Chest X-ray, PA view. Patient: 47 years old, sex F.
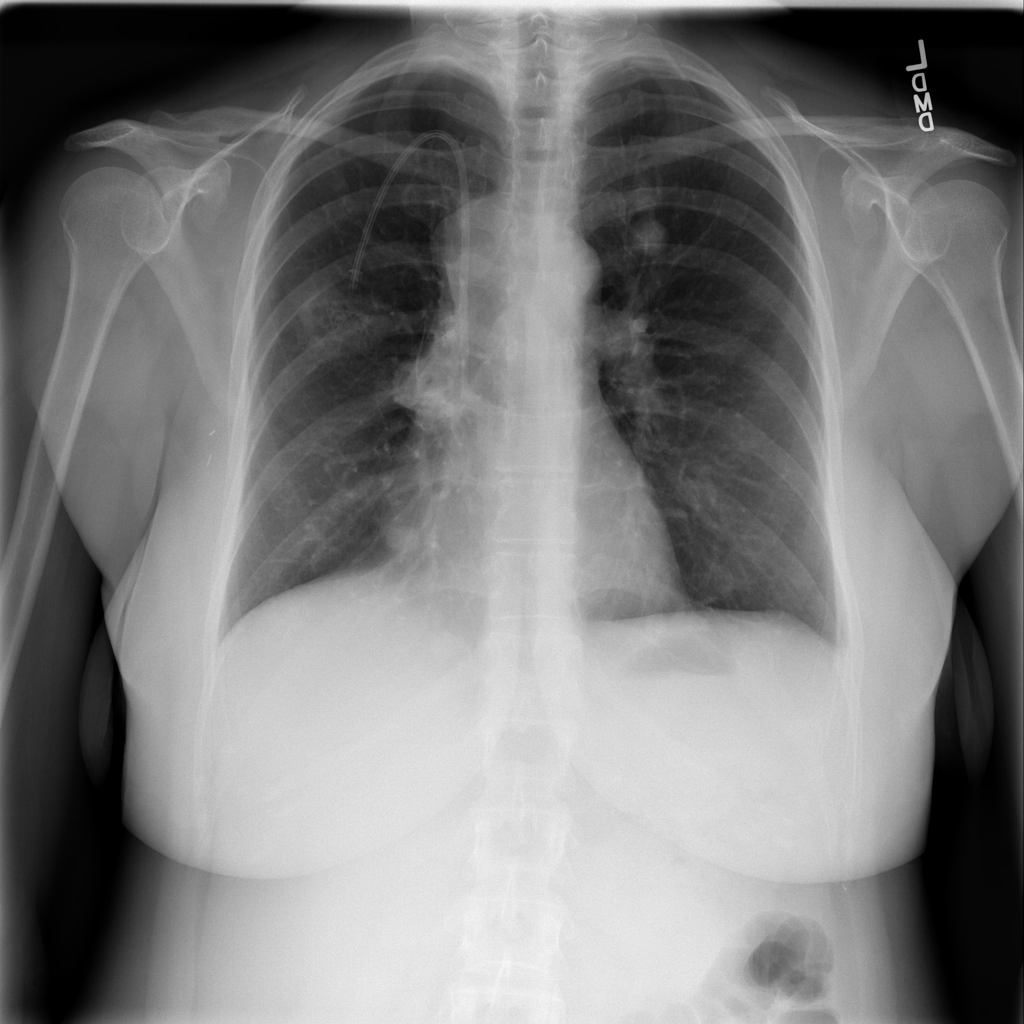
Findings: Nodule